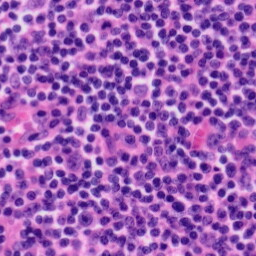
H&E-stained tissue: Tonsil